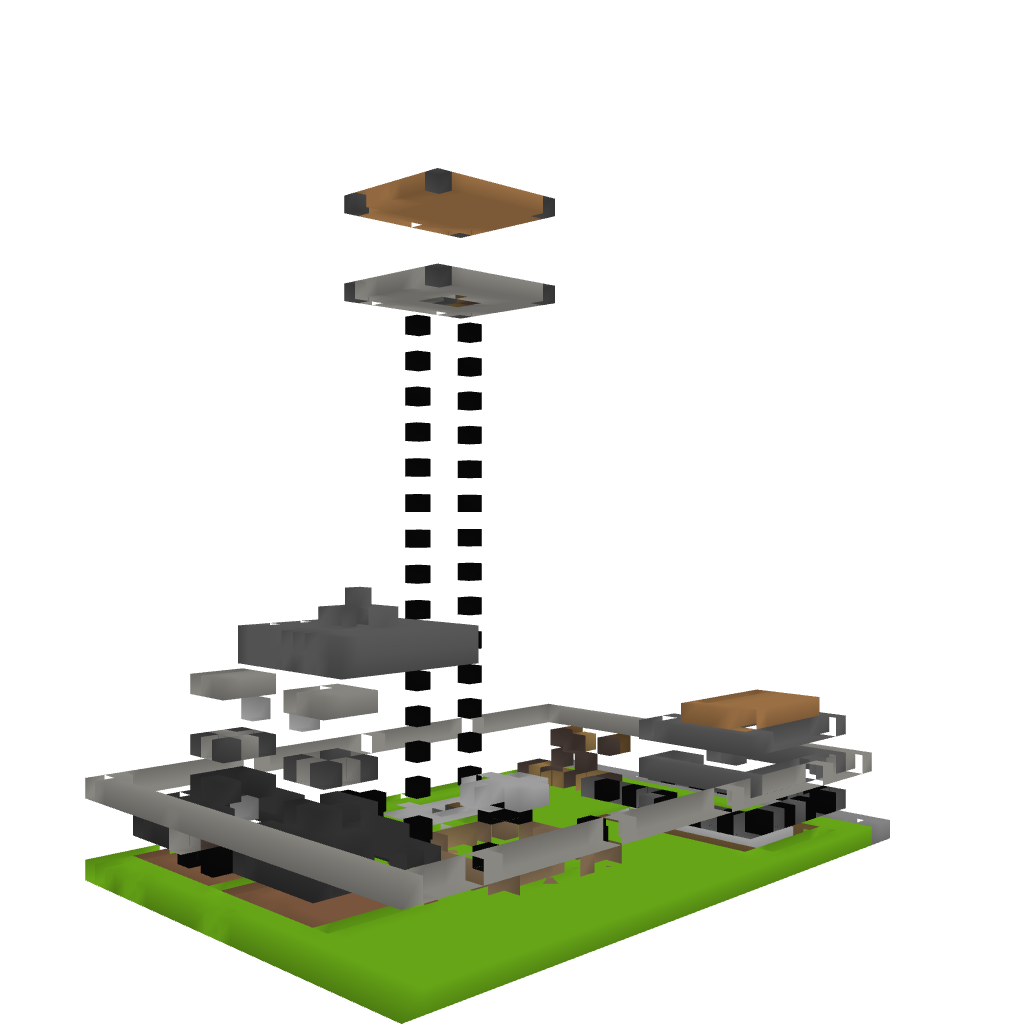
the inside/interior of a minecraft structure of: Dream's Garden